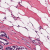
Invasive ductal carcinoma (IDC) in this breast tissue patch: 1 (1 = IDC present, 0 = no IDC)